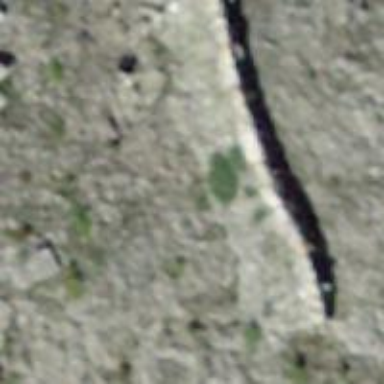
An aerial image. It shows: Retaining wall.